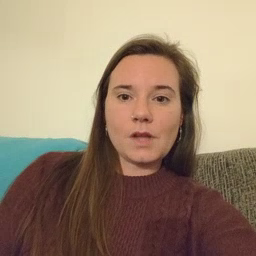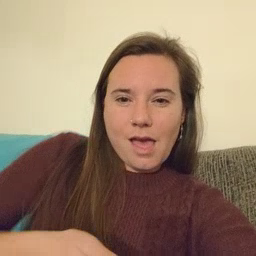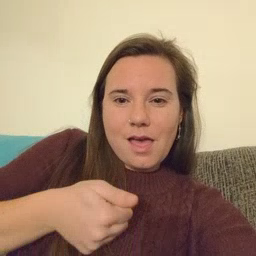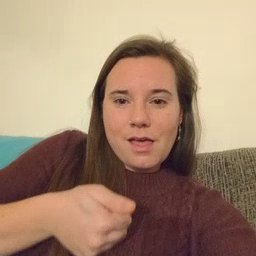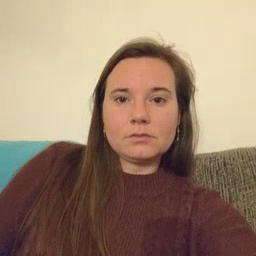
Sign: hide